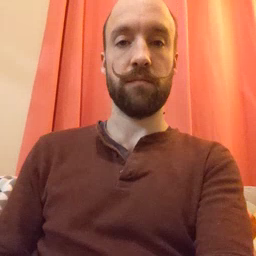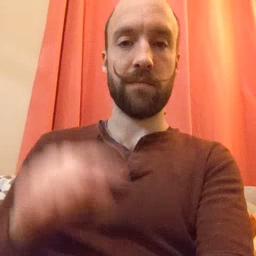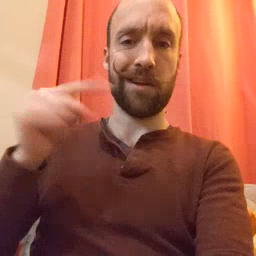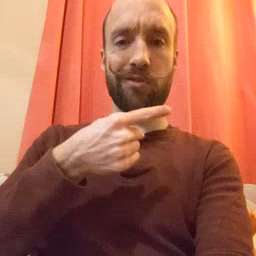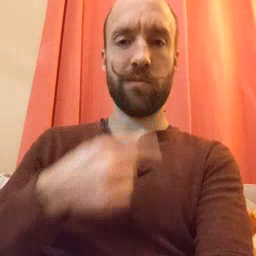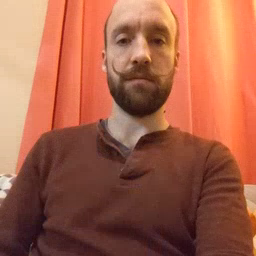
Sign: owie